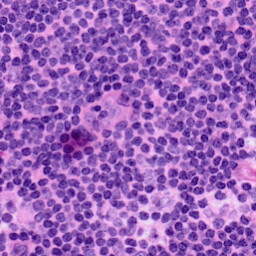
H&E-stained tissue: LymphNode